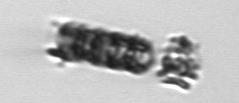
Label: Paralia_sulcata